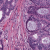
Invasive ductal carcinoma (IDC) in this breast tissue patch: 1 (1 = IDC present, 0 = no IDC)